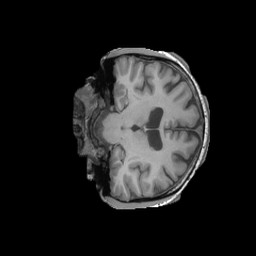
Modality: T1w
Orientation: coronal
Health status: ill
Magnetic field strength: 3 T